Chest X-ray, PA view. Patient: 62 years old, sex F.
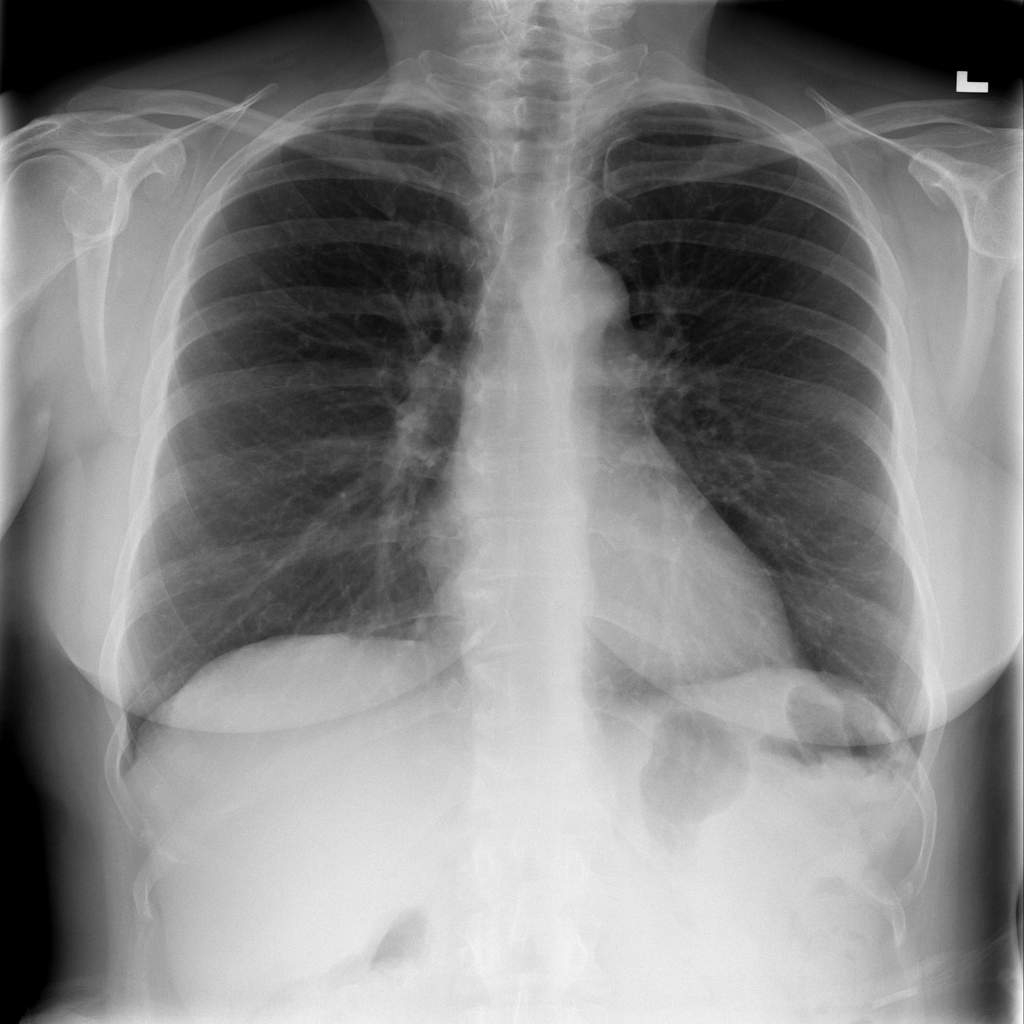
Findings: No Finding